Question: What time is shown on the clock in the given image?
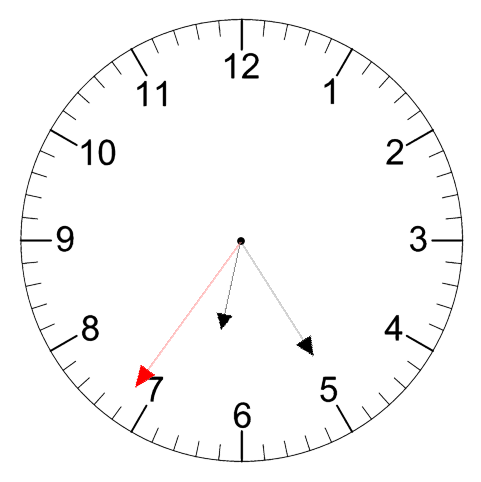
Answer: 06:24:36